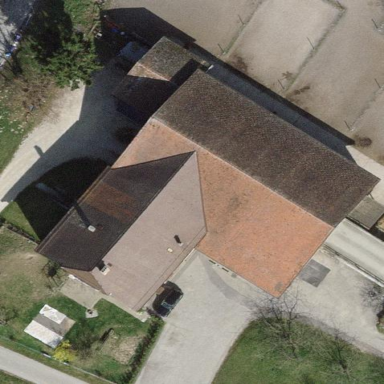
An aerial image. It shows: Simple and straightforward house.